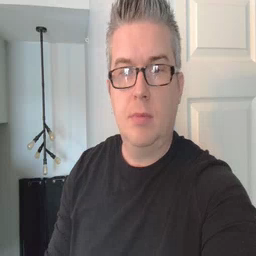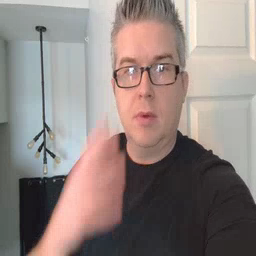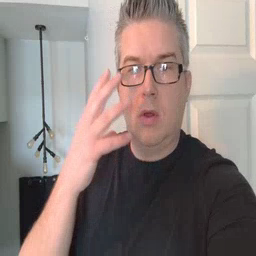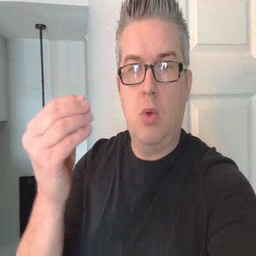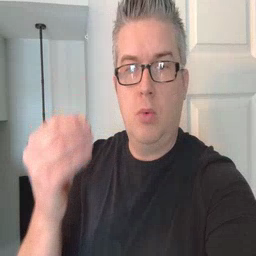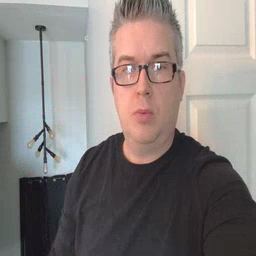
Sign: go